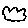
Label: cloud